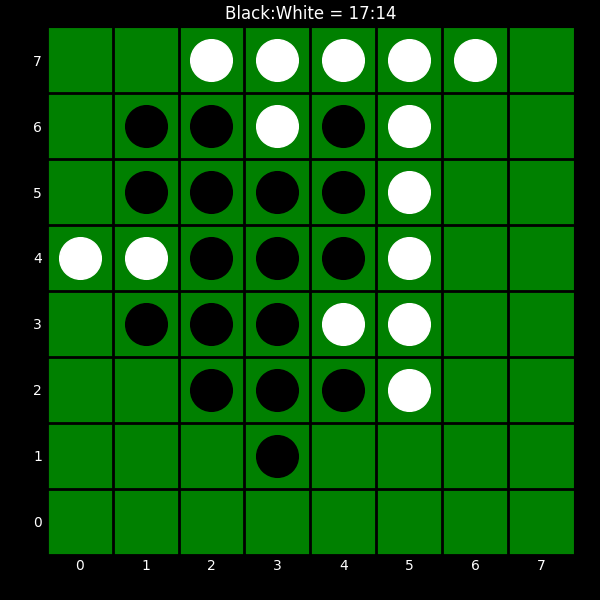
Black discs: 17
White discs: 14